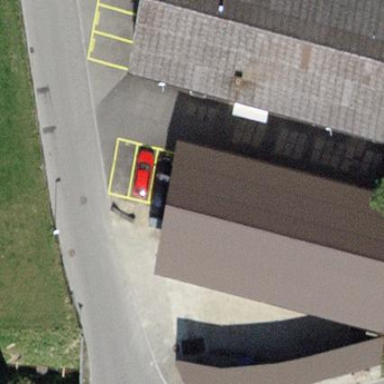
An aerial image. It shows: Warehouse with gabled roof.